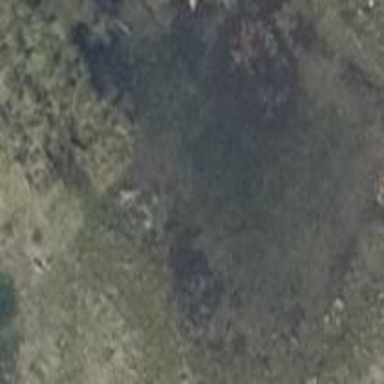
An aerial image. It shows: Pond with natural water.